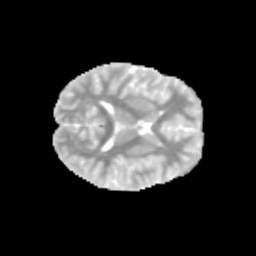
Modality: MD
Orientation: axial
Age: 12
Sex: male
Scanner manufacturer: siemens
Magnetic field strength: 3 T
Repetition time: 3.8 s
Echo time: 0.07 s